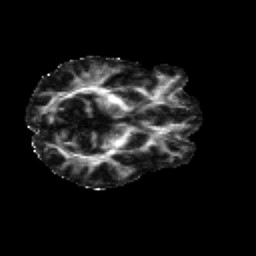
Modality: FA
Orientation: axial
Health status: healthy
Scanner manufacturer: siemens
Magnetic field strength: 3 T
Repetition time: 12 s
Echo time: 0.092 s